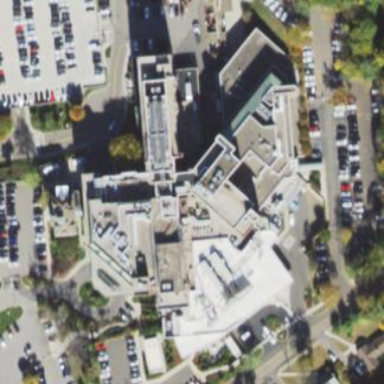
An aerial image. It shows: Healthcare facility identified as hospital.